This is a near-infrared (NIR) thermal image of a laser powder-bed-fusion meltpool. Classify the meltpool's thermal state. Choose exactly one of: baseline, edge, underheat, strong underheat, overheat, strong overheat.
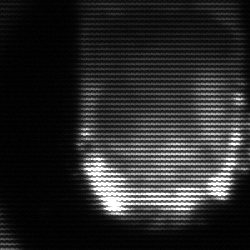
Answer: baseline